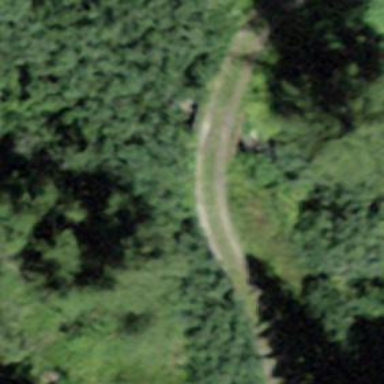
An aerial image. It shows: Track road on pebblestone bridge with grade 4 track type.